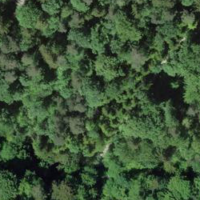
EUNIS habitat code: 44
Species observed at this site:
Geranium robertianum